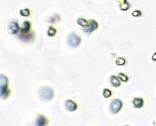
Label: Phaeocystis